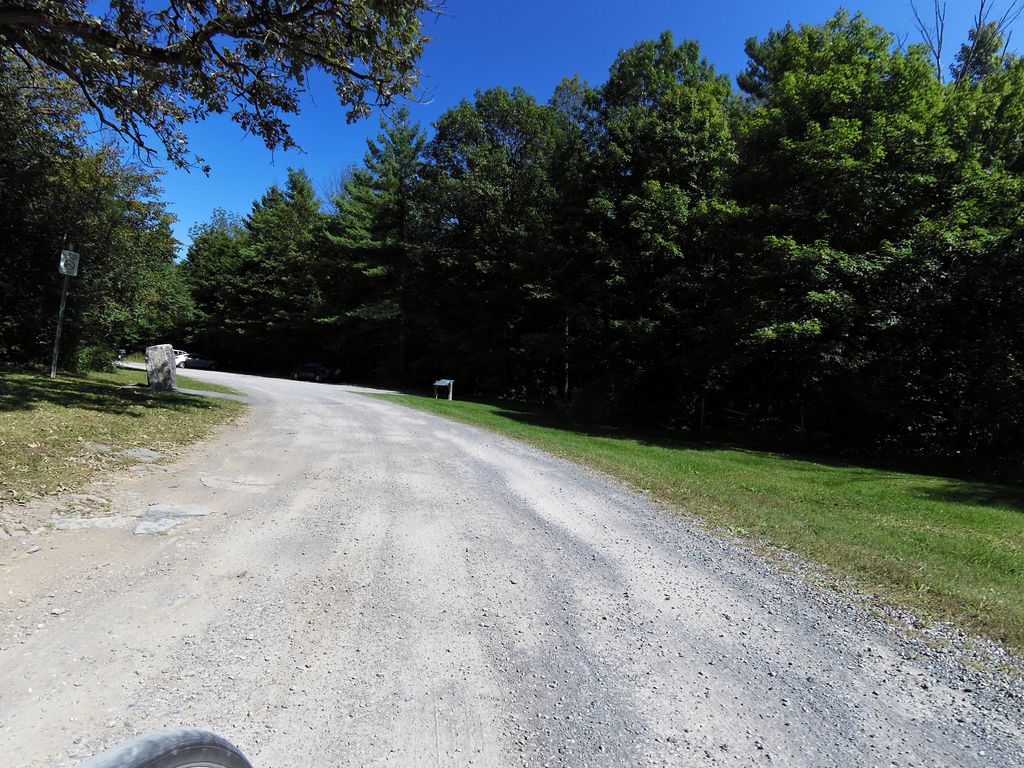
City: ottawa-gatineau